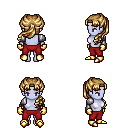
a pixel art fantasy rpg character, female body template, dark elf, purple skin, steel arm armor, red pants, blonde princess hairstyle, gold gloves, gold boots, four views (front, back, left, right), 2x2 character sprite sheet, small pixel art, hard edges, no anti-aliasing